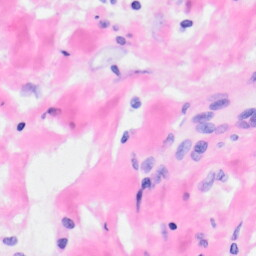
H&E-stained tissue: Kidney